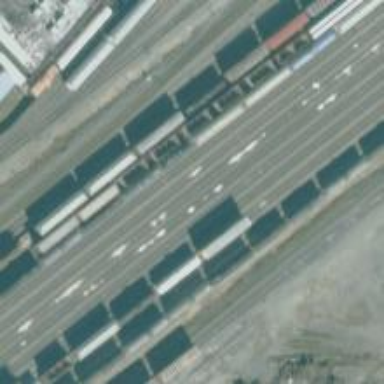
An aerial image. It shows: Railway yard.